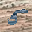
Label: 5